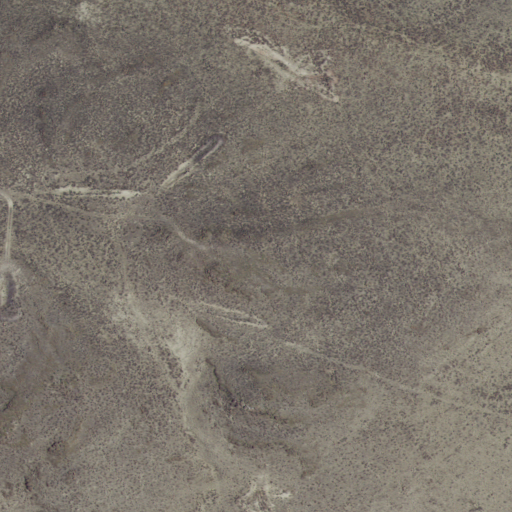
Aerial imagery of mountain in Idaho named Circular Butte containing only shrub